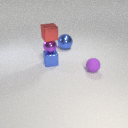
small purple rubber sphere to the right of small blue metal cube